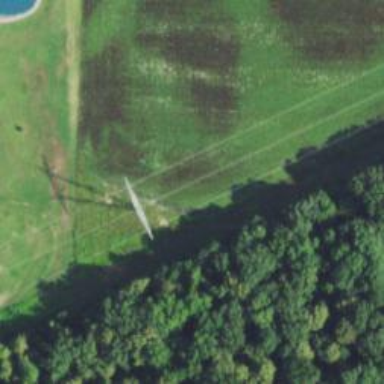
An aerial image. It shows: Lattice structure tower used for power distribution.